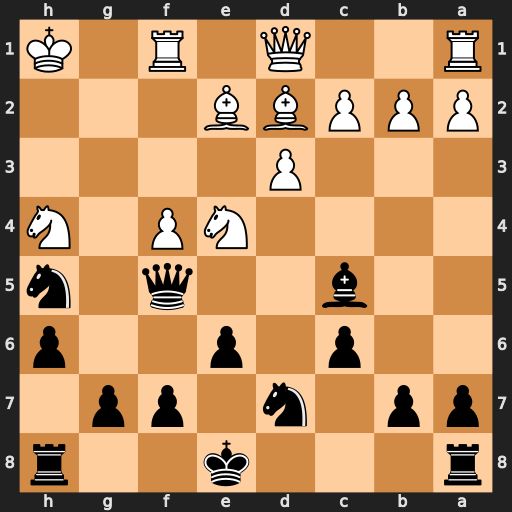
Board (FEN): r3k2r/pp1n1pp1/2p1p2p/2b2q1n/4NP1N/3P4/PPPBB3/R2Q1R1K
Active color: b
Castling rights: kq
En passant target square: -
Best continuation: Qh3#